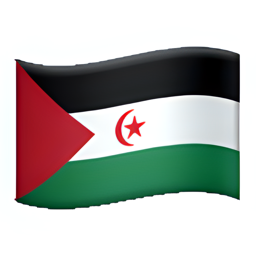
Name: flag for western sahara
Emoji: 🇪🇭
Group: Flags
Sub-group: country-flag